Question: The question was long, so I had to shorten it.
Anyway, I currently have the following table with the following results.
What I am doing is the following:
1. Query all the answers associated to one question
2. Encoding it after storing it into an array
'''
$stmt = "SELECT questions.question_text, answers.answer_text
FROM questions, answers, test
WHERE questions.question_id = answers.question_id
AND questions.test_id =1";
$result = $connection->query($stmt);
'''
Which gives me this:

'''
$encode = array();
while($row = mysqli_fetch_assoc($result)) {
$encode[] = $row;
}
echo json_encode($encode);
'''
Which gives me this output:
'''
[
{
"question_text": "What is HTML?",
"answer_text": "HTML is a Hypertext Markup Language"
},
{
"question_text": "What is HTML?",
"answer_text": "HTML is a Hypertext Markup Language"
},
{
"question_text": "What is HTML?",
"answer_text": "HTML is a food"
},
{
"question_text": "What is HTML?",
"answer_text": "HTML is a food"
},
{
"question_text": "What is HTML?",
"answer_text": "HTML is an Asynchronous language"
},
{
"question_text": "What is HTML?",
"answer_text": "HTML is an Asynchronous language"
},
{
"question_text": "What is HTML?",
"answer_text": "HTML is a styling language"
},
{
"question_text": "What is HTML?",
"answer_text": "HTML is a styling language"
}
]
'''
'''
"What is HTML?": {
"1": "HTML is a Hypertext Markup Language",
"2": "HTML is a food",
"3": "HTML is an Asynchronous language",
"4": "HTML is a styling language"
}
'''
What I am currently getting is multiple objects with one of the answers within them but always the answer associated to it. I wish to make a single object with all of the answers in it and the question representing the object. I really hope this makes sense. I am probably way off in my logic, so please forgive me for that.
I tried playing around with the while loop but I couldn't get it to work. Can someone lead me the right way towards achieving my desired output?
Thank you.
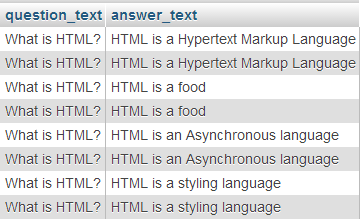
Answer: I changed my query to the following:
'''
SELECT DISTINCT questions.question_text, answers.answer_text
FROM questions, answers, test
WHERE questions.question_id = answers.question_id
AND questions.test_id =
'''
The while loop to this:
'''
while($row = mysqli_fetch_assoc($result)) {
$encode[$row['question_text']][] = $row['answer_text'];
}
'''
This gave me this:
'''
{
"What is HTML?": [
"HTML is a Hypertext Markup Language",
"HTML is a food",
"HTML is an Asynchronous language",
"HTML is a styling language"
]
}
'''
Which I can now work with.